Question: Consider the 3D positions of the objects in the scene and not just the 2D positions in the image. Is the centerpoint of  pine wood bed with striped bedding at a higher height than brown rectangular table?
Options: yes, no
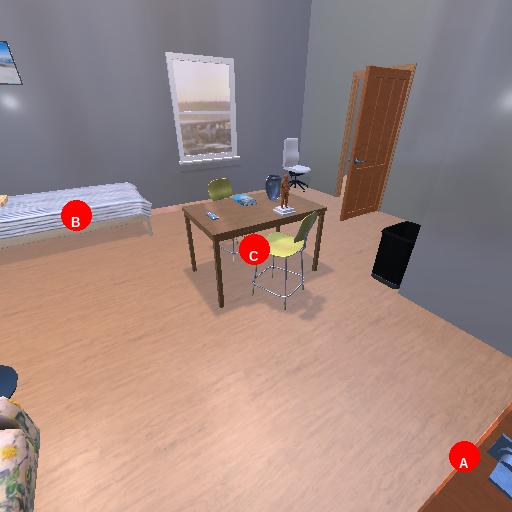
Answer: yes